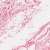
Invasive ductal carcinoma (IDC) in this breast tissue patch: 0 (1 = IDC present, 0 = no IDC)